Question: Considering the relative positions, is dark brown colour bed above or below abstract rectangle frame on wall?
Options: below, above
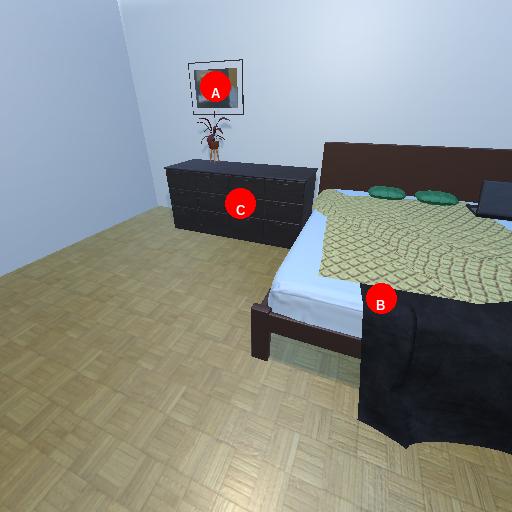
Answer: below